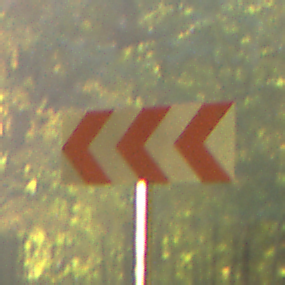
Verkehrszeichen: RichtungstafelnInKurvenGrossRechts
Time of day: SunriseSunset
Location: Outdoor (Nature)
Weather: PartlyCloudy
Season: NotSpecified
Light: Natural